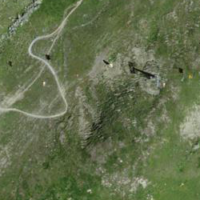
EUNIS habitat code: 26
Species observed at this site:
Marmota marmota